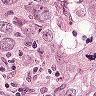
Metastatic tissue present: yes